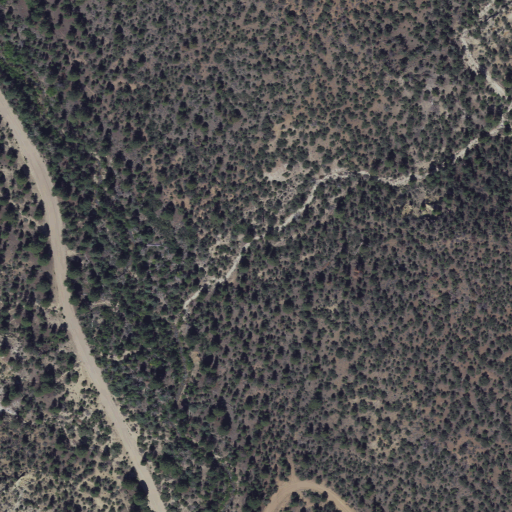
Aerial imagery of valley in Utah named Whites Cove containing evergreen forest, shrub, and open development